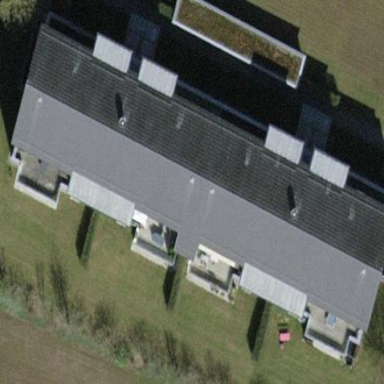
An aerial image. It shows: Building with tiled roof.